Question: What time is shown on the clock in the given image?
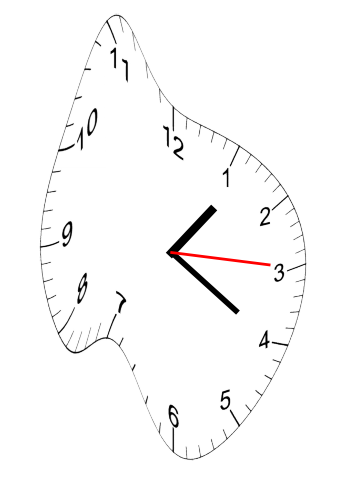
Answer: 01:20:15